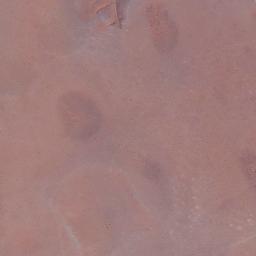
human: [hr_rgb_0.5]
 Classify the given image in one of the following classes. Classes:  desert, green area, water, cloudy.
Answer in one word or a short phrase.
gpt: desert